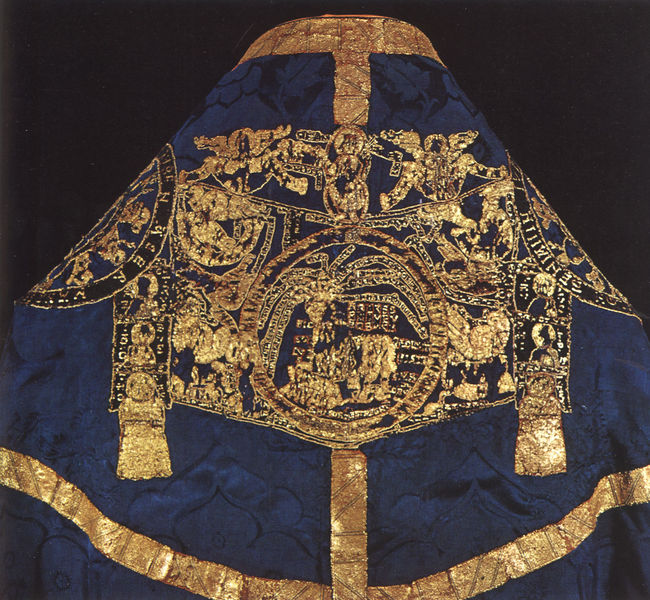
Titel: Rationale von Bamberg
Schlagwörter: blau, flügel, gott, himmel, mann, umhang, tuch, muster, ornament, falten, kleidung, samt, erde, kirche, fransen, gewand, gold, mantel, stickerei, stoff, kreis, rund, engel, schrift, lila, violett, linien, figuren, bischof, könig, ornamente, verzierung, stola, lamm, schaf, medaillon, damast, wappen, talar, heiligenschein, christus, jesus, christlich, mittelalter, messgewand, priester, ehre, vatikan, teuer, textil, sakral, liturgie, weberei, pik, kirchenkunst, frühe neuzeit, nähte, katholisch, apostel, priestergewand, pluviale, sakralkunst, vlies, textilkunst, textilie, parament, soutane, goldstickerei, webkunst, kasel, agnus, litrugisch